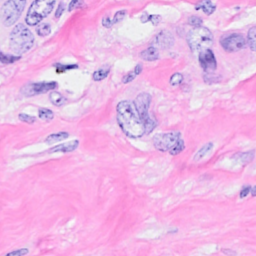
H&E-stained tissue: Breast